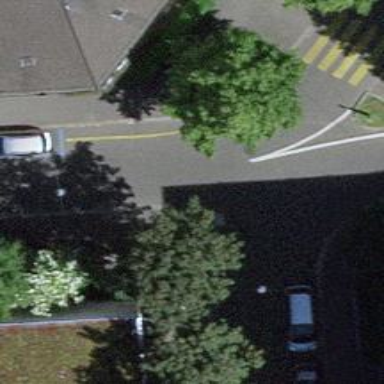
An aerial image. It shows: Residential road with asphalt surface. There are sidewalks on both sides of the road.